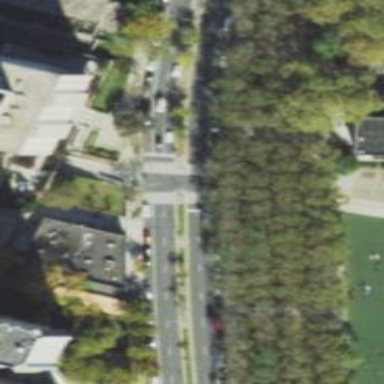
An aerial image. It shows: Footway with asphalt surface and zebra crossing.